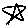
Label: star